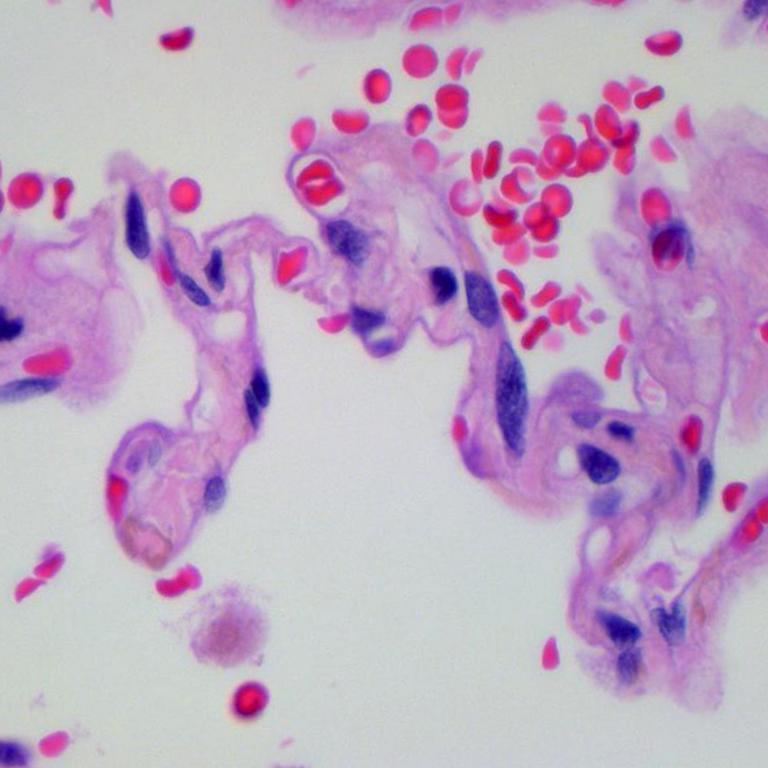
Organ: lung
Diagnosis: benign